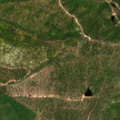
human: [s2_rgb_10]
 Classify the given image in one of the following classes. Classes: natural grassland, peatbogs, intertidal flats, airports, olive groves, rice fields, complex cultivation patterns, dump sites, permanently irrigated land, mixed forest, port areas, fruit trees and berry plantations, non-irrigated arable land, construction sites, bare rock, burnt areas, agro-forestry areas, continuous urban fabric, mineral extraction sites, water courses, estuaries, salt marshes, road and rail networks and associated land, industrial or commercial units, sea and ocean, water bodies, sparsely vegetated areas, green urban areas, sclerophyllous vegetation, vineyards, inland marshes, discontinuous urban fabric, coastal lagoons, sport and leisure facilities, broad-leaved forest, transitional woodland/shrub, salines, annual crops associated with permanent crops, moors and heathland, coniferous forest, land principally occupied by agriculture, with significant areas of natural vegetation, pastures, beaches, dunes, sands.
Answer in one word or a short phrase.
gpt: agro-forestry areas, broad-leaved forest, transitional woodland/shrub